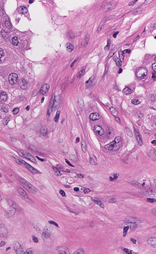
Tumor epithelial tissue: yes
Tumor-associated stroma tissue: yes
Normal tissue: no